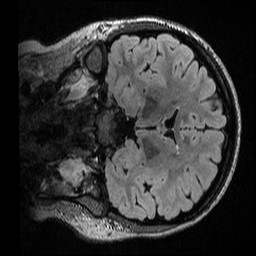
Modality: T2w
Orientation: coronal
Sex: female
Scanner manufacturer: ge
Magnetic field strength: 3 T
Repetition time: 6 s
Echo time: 0.1285 s